Question: How can i get the spiral direction number of below image by javascript

How can i get the spiral direction number of above image by javascript or jquery
please help me
I hope get the index number of 2d array by spiral direction
I hope get the number sequence as this
3X3 -> 0,1,2,5,8,7,6,3,4
4X5 -> 0,1,2,3,4,9,14,19,18,17,16,15,10,5,6,7,8,13,12,11
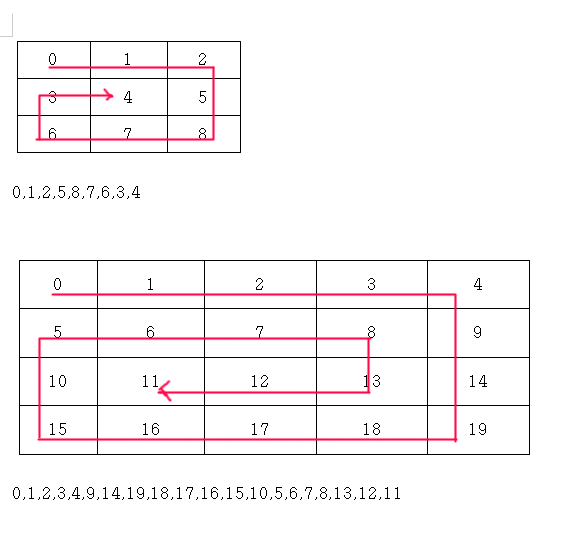
Answer: <URL>
From your question it isn't enitrely clear what form your grid is stored in; I assumed an HTML table. Assuming that your rule for spiraling is to go right as far as possible, then down, then left, then up, repeating as needed, the following (admittedly simplistic) algorithm implemented in jQuery/JS should find the correct path for you:
'''
$.getCellAtIndex = function (row, col) {
return $("table tr")
.filter(":nth-child(" + row + ")")
.find("td")
.filter(":nth-child(" + col + ")")
.not(".highlight")
.first();
}
$(function () {
var path = [];
var row = 1;
var col = 1;
while (true) {
var nextCell = $.getCellAtIndex(row, col);
nextCell.addClass("highlight");
path.push(nextCell);
// Move right, if possible
if ($.getCellAtIndex(row, col + 1).length > 0) {
col++;
}
// Otherwise move down
else if ($.getCellAtIndex(row + 1, col).length > 0) {
row++;
}
// Otherwise move left
else if ($.getCellAtIndex(row, col - 1).length > 0) {
col--;
}
// Otherwise move up
else if ($.getCellAtIndex(row - 1, col).length > 0) {
row--;
}
// Can't spiral anymore:
// Output path as comma-separated string
else {
$("span").text(function () {
return path.map(function (elem) {
return $(elem).text();
}).join(', ');
});
break;
}
}
});
'''